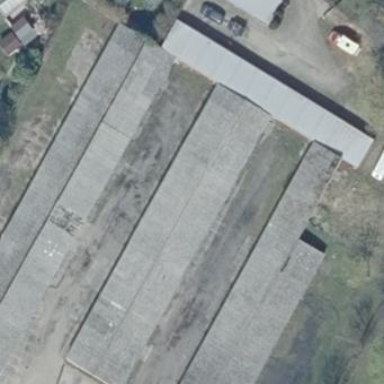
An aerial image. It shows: Group of garages.